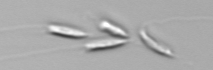
Label: Dinobryon